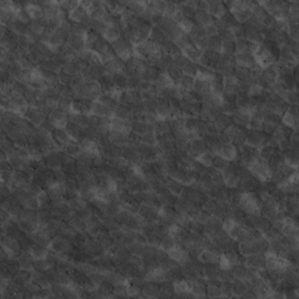
Label: non_frost